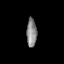
Tissue: prostate
Cell type: T cells
Senescence score: 0.2339
Nuclear area (px): 279
Mean DAPI intensity: 138.921